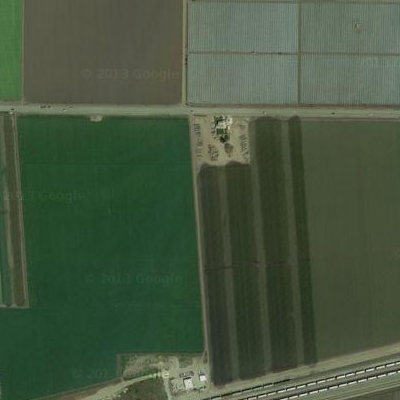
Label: bField